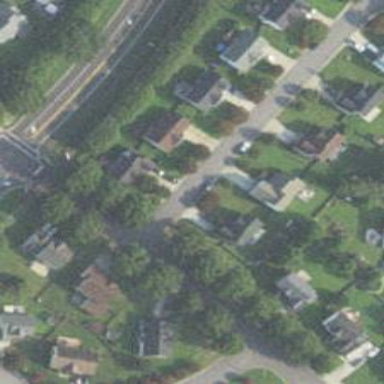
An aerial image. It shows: Residential road.